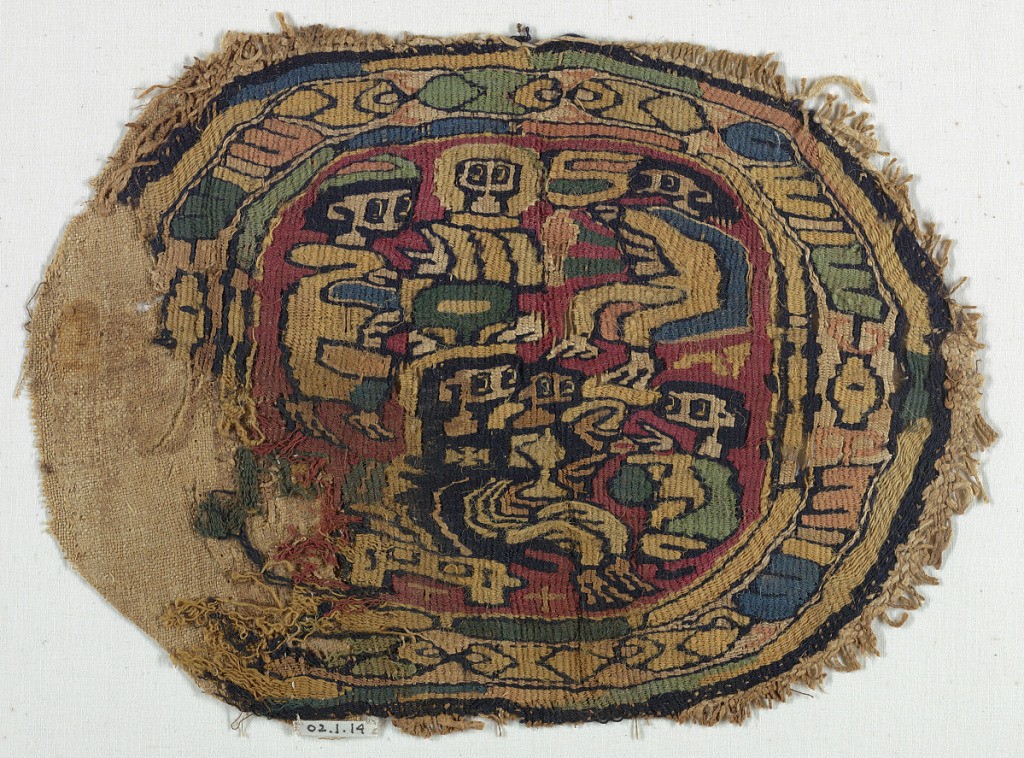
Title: Medallion
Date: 6th–7th century
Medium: Warp; 2 ply S-spun Z-twist linen. Wefts; S-spun linen, S-spun wool. Technique:slit tapestry woven with supplementary weft wrapping.
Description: Medallion depicts the adoration of the magi, seated Virgin holds small child with kneeling figure at the right. Three standing figure of magi in upper half. Polychrome.